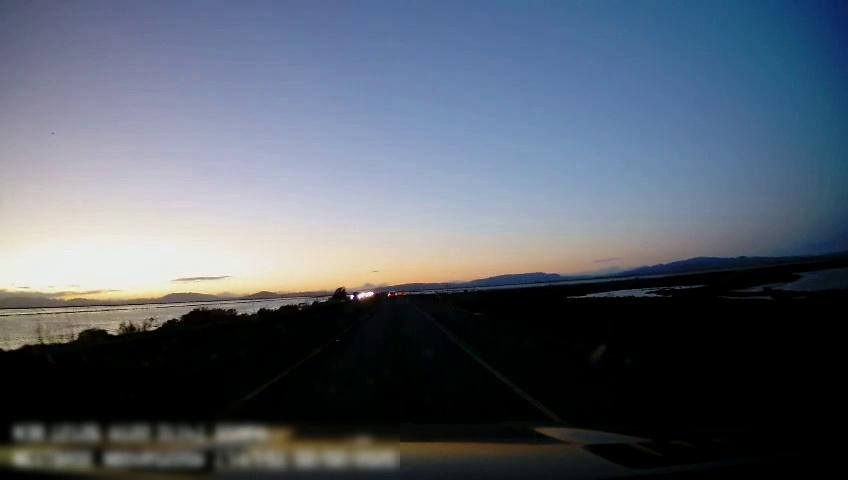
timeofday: Dusk/Dawn/Twilight
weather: Sunny
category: Drivable Space
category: Vehicles | Car
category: Lanes | Current Lane
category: Lanes | Current Lane